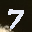
Label: 7